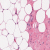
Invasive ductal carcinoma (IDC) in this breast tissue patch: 0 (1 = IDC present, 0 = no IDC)